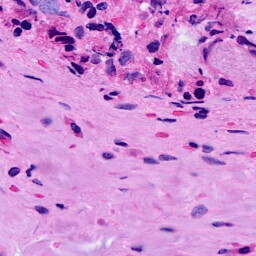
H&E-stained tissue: Breast